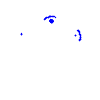
Particle: proton